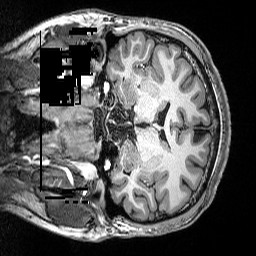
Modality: T1w
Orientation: coronal
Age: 19
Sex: male